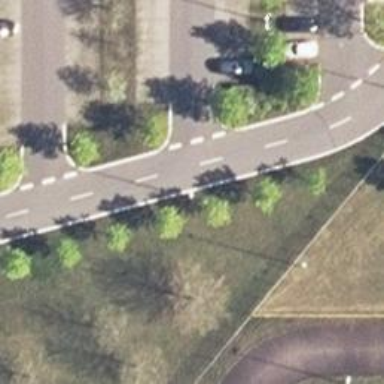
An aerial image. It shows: Parking aisle service road with diagonal parking lanes on both sides. The surface is asphalt.